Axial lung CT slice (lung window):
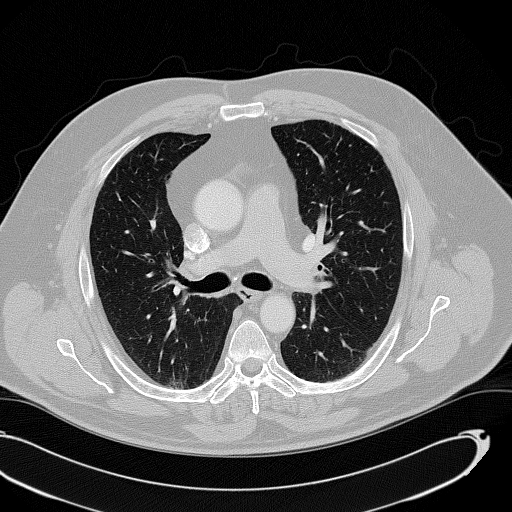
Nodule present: no